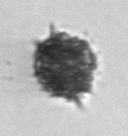
Label: Dictyocha